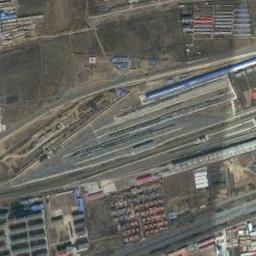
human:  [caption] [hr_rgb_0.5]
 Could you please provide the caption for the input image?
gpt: There are many buildings of different shapes beside the railway station .

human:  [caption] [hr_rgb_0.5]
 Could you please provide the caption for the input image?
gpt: There is a fully equipped railway station in the suburbs .

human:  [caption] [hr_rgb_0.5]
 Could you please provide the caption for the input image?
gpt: The railway station is on the bare land next to some buildings .

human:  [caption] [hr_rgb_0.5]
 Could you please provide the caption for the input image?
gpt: The railway station has lots of railways and some trains and the railway station is surrounded by some other buildings and clearings .

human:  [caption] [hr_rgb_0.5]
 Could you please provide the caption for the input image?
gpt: There are some buildings and bare land around the railway station .